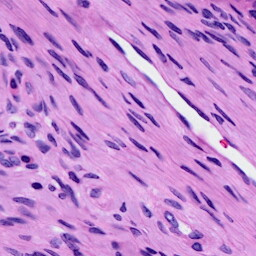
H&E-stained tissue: Cervix